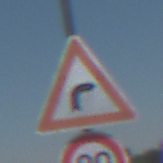
Verkehrszeichen: KurveRechts
Zusatzzeichen unten: Geschwindigkeit80
Umgebung: Outdoor, Nature
Tageszeit: Midday
Wetter: Clear
Licht: Natural
Jahreszeit: NotSpecified
Kontrast: HighContrast